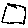
Label: square